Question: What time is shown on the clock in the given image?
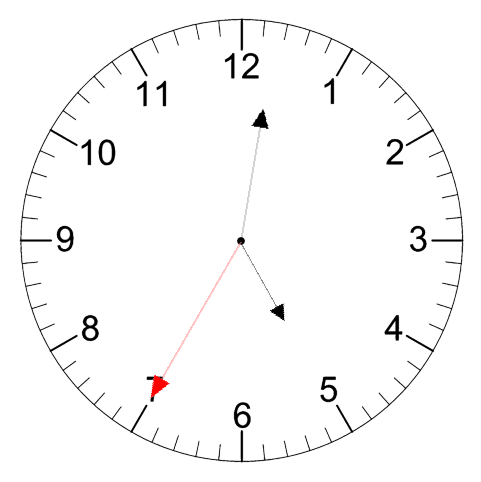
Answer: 05:01:35